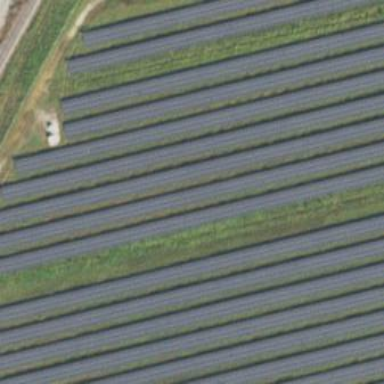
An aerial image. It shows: Solar power generator using photovoltaic panels.